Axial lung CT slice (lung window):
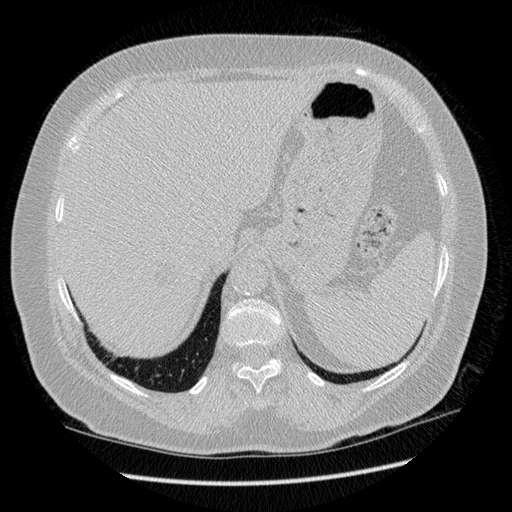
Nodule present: no